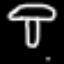
Label: mushroom